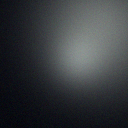
Screen state: off